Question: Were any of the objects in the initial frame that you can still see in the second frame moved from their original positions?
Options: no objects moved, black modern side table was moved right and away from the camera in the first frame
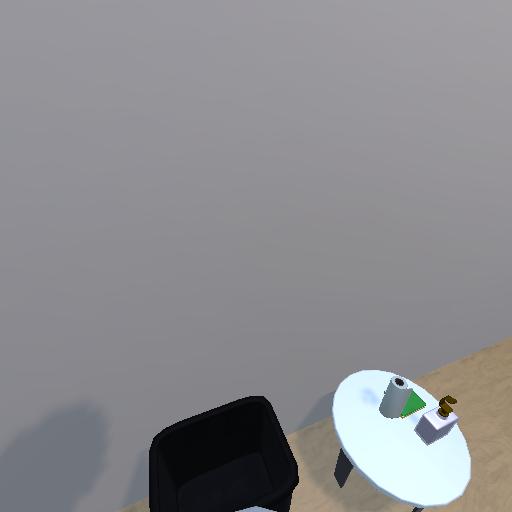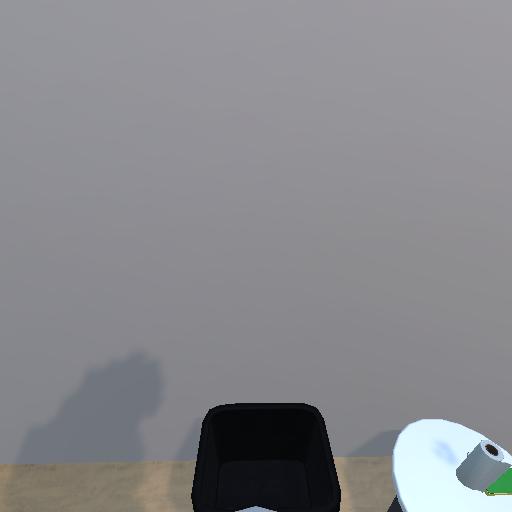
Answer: no objects moved